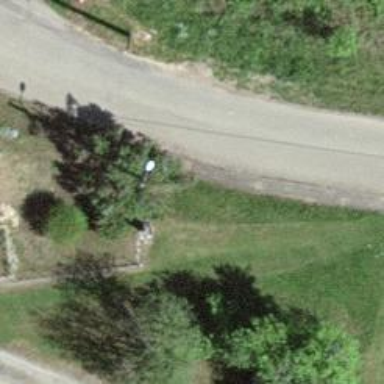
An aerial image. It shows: Historic wayside cross.